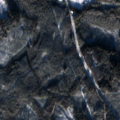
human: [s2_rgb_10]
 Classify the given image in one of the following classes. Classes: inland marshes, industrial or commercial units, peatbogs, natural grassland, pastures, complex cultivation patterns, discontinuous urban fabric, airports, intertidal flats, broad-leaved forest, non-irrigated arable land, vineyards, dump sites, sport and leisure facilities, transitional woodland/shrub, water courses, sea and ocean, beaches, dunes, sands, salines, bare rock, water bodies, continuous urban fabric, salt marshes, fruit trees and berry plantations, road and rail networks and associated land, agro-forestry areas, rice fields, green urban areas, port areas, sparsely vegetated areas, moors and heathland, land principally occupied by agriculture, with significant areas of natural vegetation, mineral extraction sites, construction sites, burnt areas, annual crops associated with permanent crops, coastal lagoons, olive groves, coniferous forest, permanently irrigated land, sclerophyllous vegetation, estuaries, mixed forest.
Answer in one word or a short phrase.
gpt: coniferous forest, mixed forest, transitional woodland/shrub